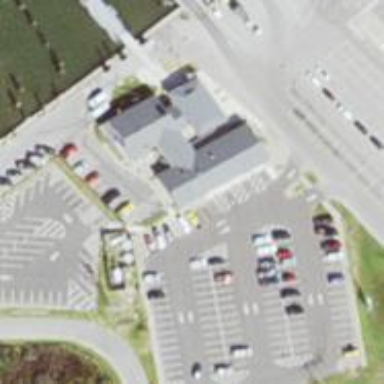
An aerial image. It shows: Convenience shop.